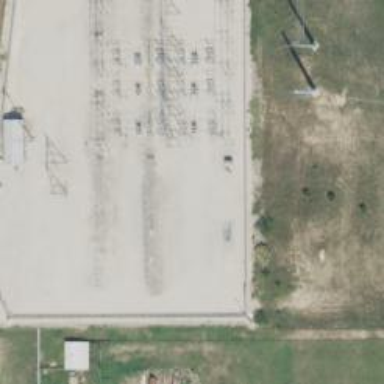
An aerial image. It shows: Switch for power supply.